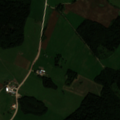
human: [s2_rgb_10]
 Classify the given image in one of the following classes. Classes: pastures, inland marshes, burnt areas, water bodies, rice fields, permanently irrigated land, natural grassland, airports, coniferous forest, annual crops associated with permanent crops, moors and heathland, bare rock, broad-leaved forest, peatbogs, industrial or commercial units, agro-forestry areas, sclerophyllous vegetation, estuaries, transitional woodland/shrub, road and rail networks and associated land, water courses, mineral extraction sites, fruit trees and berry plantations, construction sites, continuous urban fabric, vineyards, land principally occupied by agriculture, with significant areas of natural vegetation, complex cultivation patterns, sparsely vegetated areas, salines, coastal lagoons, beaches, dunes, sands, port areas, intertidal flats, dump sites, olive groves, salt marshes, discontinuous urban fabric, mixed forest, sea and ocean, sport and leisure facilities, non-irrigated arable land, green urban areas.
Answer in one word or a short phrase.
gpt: non-irrigated arable land, complex cultivation patterns, broad-leaved forest, mixed forest